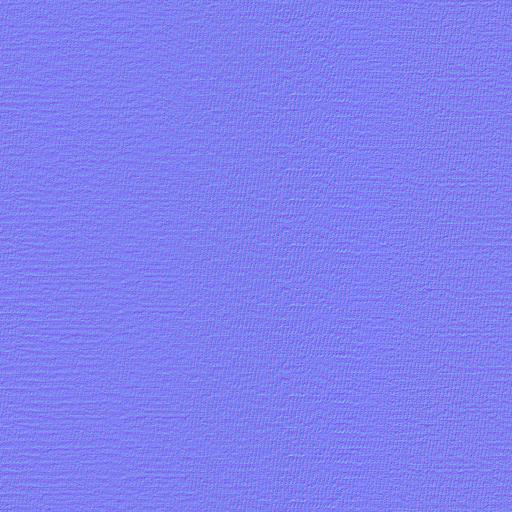
blue fabric striped stripes